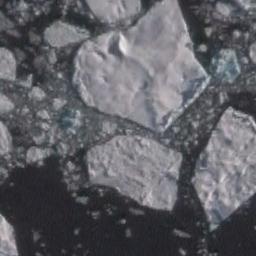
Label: sea_ice